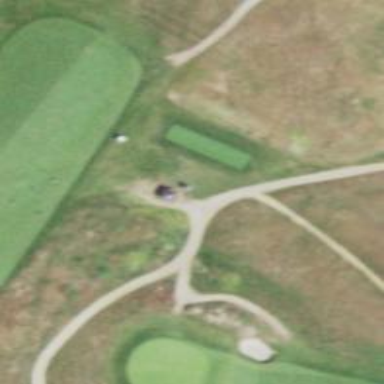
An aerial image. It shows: Pathway for golfing.